Interaction volume radius: 10 \u00c5
Interaction volume height: 20 \u00c5
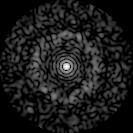
Disorder parameter: 0.8427